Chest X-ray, PA view. Patient: 15 years old, sex M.
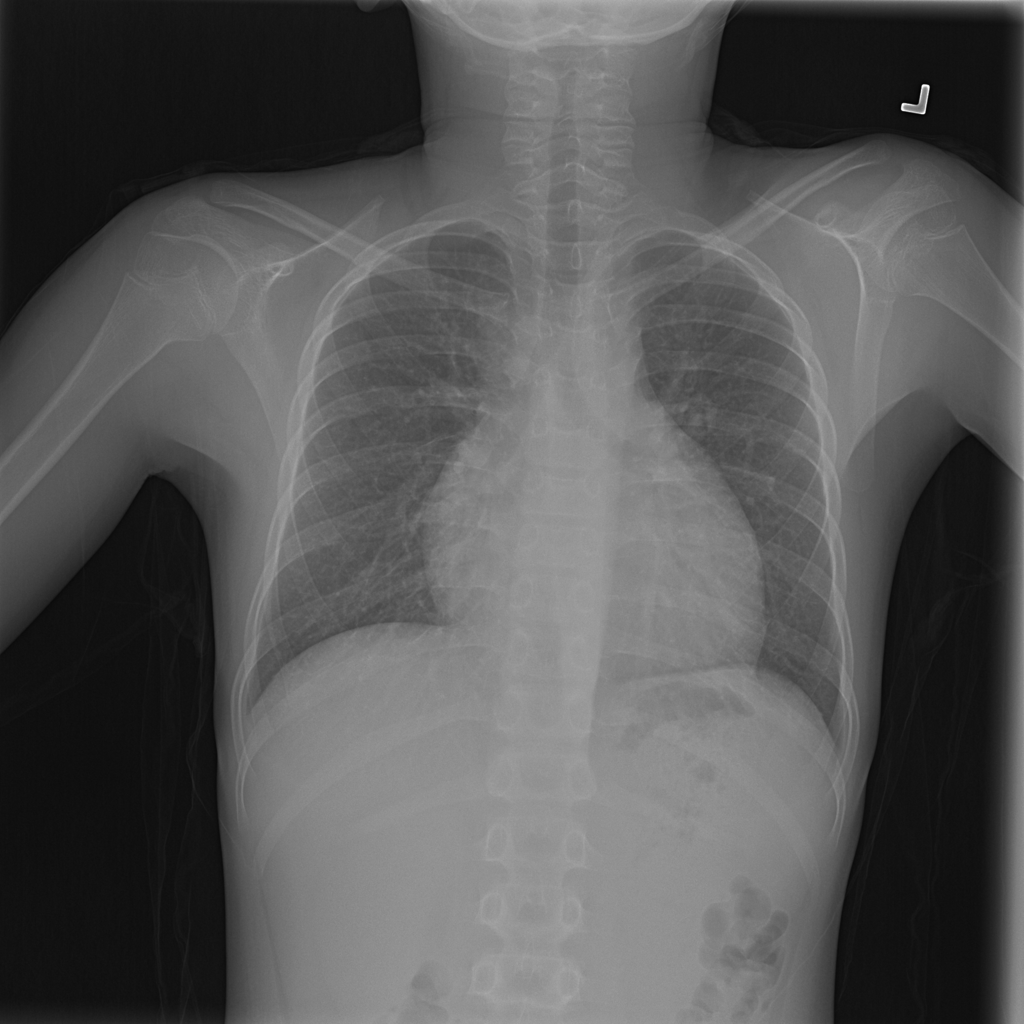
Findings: Cardiomegaly